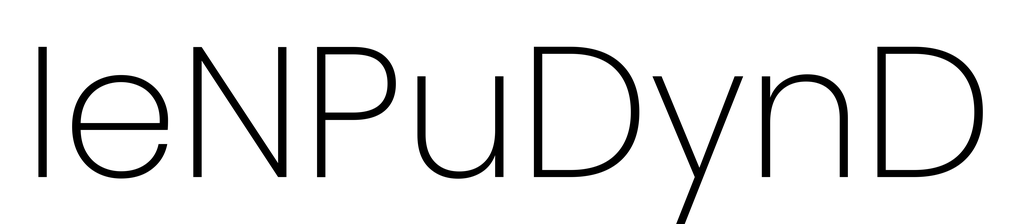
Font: Poppins-ExtraLight